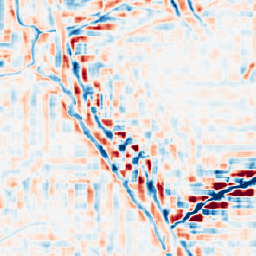
Category: wavelet
Decomposition family: wavelet_reverse_biorthogonal
Decomposition parameters: wavelet: rbio3.5
level: 4
Upsampling method: nearest
Upsampling parameters: scale: 2
Upsampling scale: 2